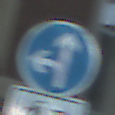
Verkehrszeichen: VorgeschriebeneFahrtrichtungGeradeausOderLinks
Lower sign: EinspurigeFahrzeugeFrei2
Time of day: Midday
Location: Outdoor (Suburban)
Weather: Clear
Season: NotSpecified
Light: Natural